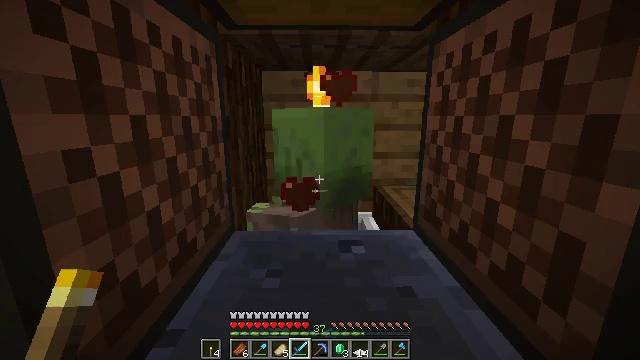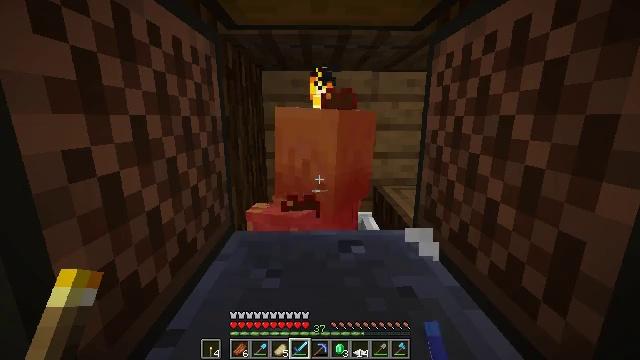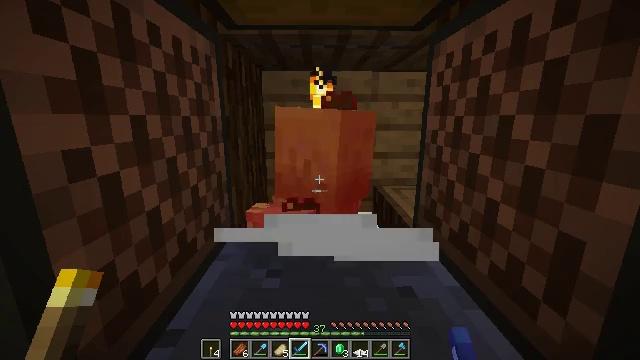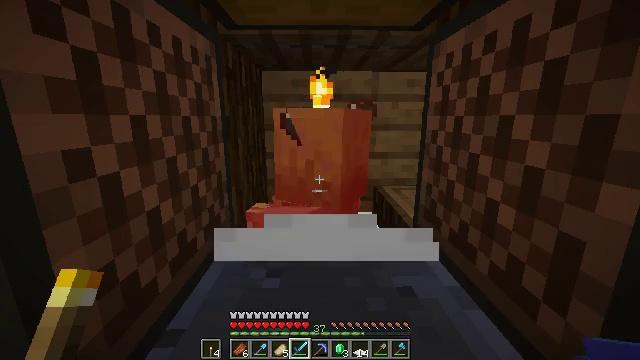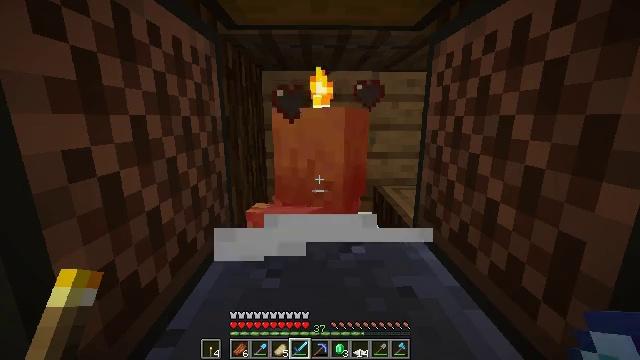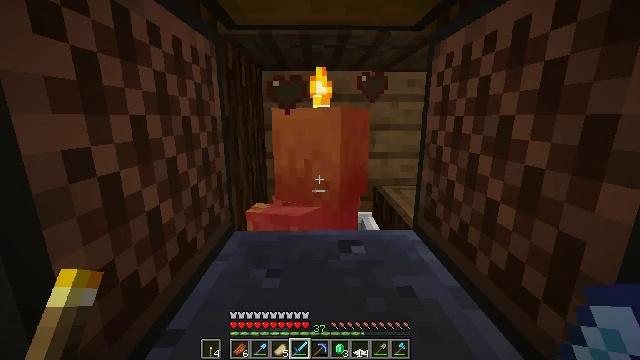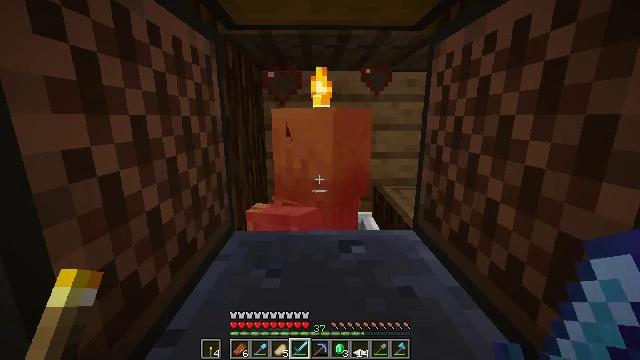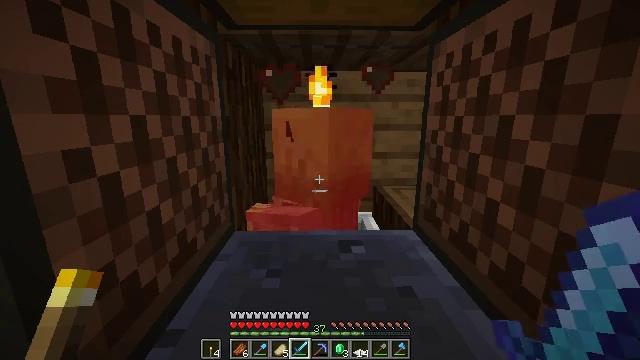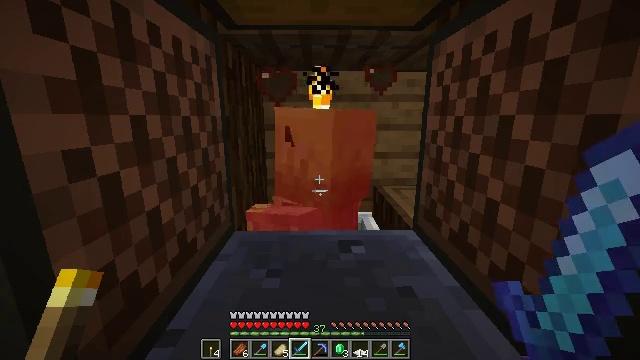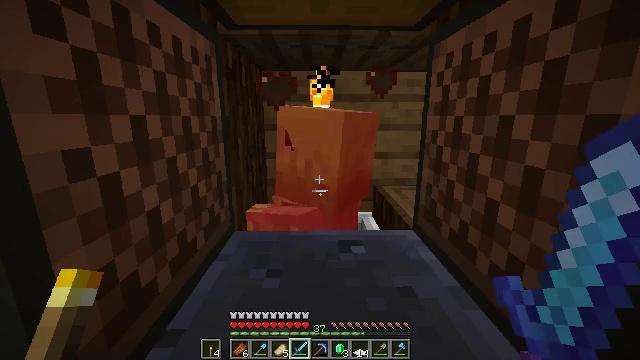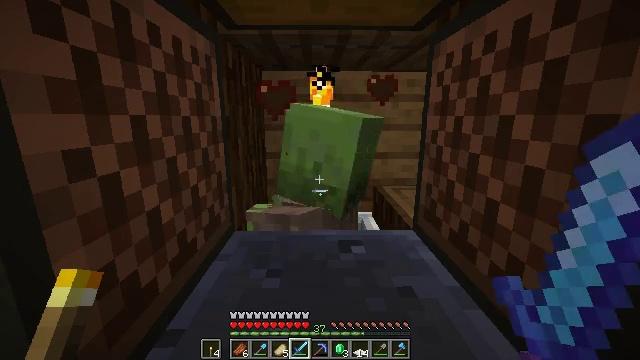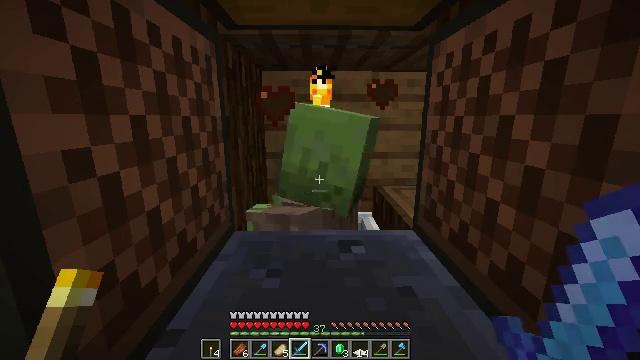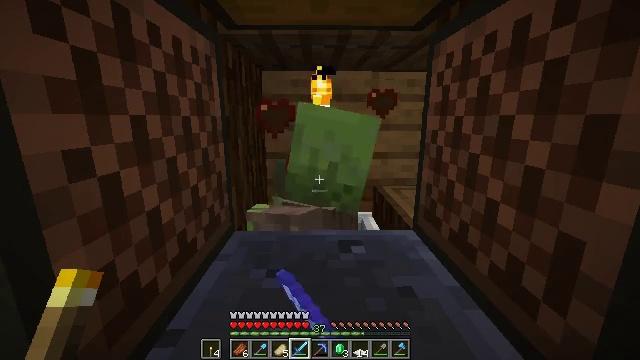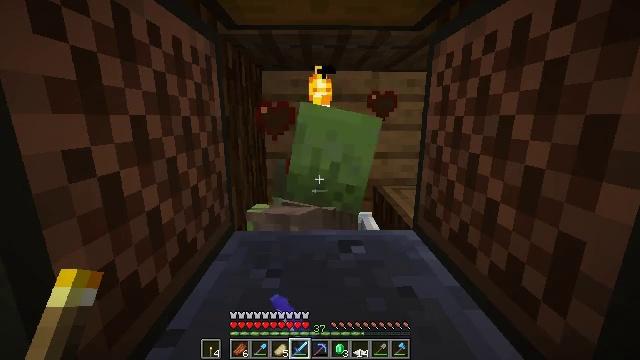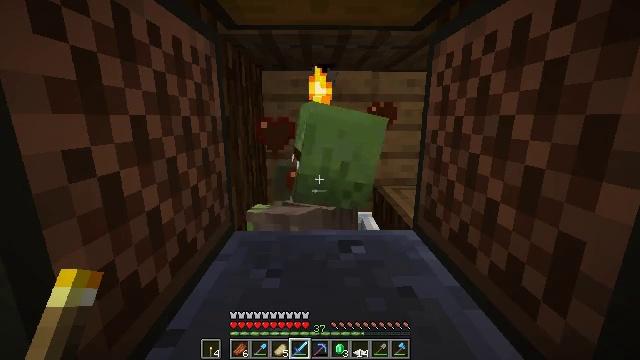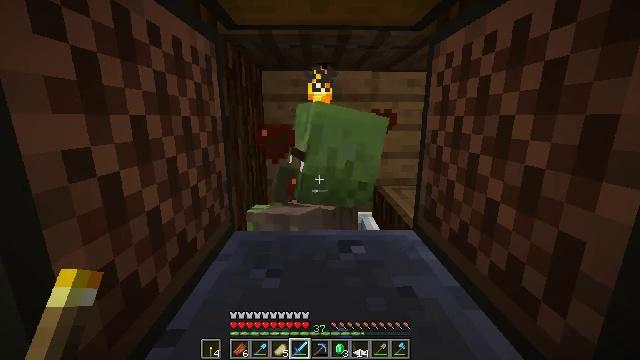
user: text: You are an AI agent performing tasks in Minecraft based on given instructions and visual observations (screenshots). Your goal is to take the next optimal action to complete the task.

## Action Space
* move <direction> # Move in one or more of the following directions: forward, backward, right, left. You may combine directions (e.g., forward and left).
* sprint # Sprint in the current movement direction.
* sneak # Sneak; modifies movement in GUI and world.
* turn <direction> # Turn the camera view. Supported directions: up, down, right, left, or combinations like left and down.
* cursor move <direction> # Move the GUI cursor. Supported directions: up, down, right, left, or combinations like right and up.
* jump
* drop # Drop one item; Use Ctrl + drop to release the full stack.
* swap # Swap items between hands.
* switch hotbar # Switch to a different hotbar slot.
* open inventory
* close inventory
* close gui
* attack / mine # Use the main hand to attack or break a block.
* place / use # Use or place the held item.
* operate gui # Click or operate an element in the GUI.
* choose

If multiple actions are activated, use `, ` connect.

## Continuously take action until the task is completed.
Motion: motion action
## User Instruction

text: Combat the zombie villager.
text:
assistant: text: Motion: attack / mine
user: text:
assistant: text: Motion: no_op
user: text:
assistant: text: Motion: no_op
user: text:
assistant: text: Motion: no_op
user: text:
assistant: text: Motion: no_op
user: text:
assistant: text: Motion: no_op
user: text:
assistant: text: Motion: no_op
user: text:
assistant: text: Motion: no_op
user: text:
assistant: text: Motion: no_op
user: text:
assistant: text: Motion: no_op
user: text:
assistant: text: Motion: attack / mine
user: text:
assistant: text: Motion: attack / mine
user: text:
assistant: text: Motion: attack / mine
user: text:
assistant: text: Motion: attack / mine
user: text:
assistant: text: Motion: attack / mine
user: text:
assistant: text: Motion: attack / mine